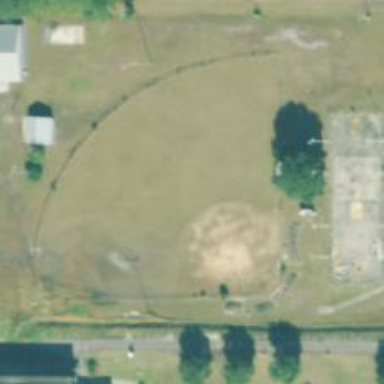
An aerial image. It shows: Baseball pitch for leisure land activities.